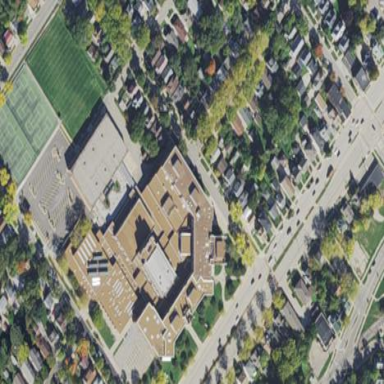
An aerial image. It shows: School.